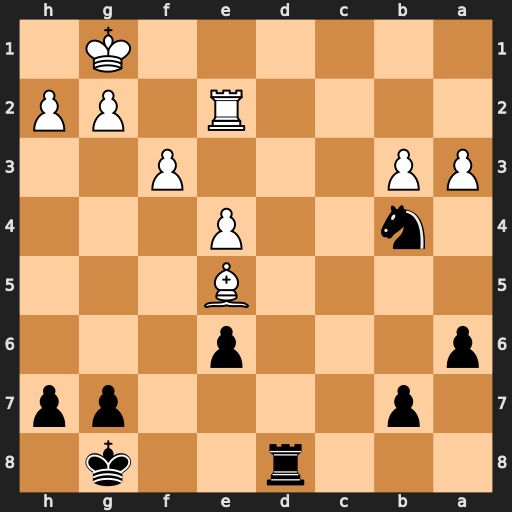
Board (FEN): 3r2k1/1p4pp/p3p3/4B3/1n2P3/PP3P2/4R1PP/6K1
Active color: b
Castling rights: -
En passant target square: -
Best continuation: Rd1+ Kf2 Nd3+ Kg3 Nxe5